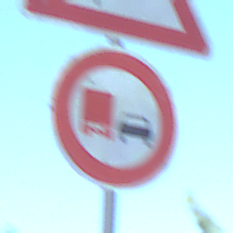
Verkehrszeichen: UeberholverbotKraftfahrzeuge
Zusatzzeichen oben: SeitenwindVonLinks
Umgebung: Outdoor, Nature
Tageszeit: MorningAfternoon
Wetter: Clear
Licht: Natural
Jahreszeit: NotSpecified
Kontrast: HighContrast